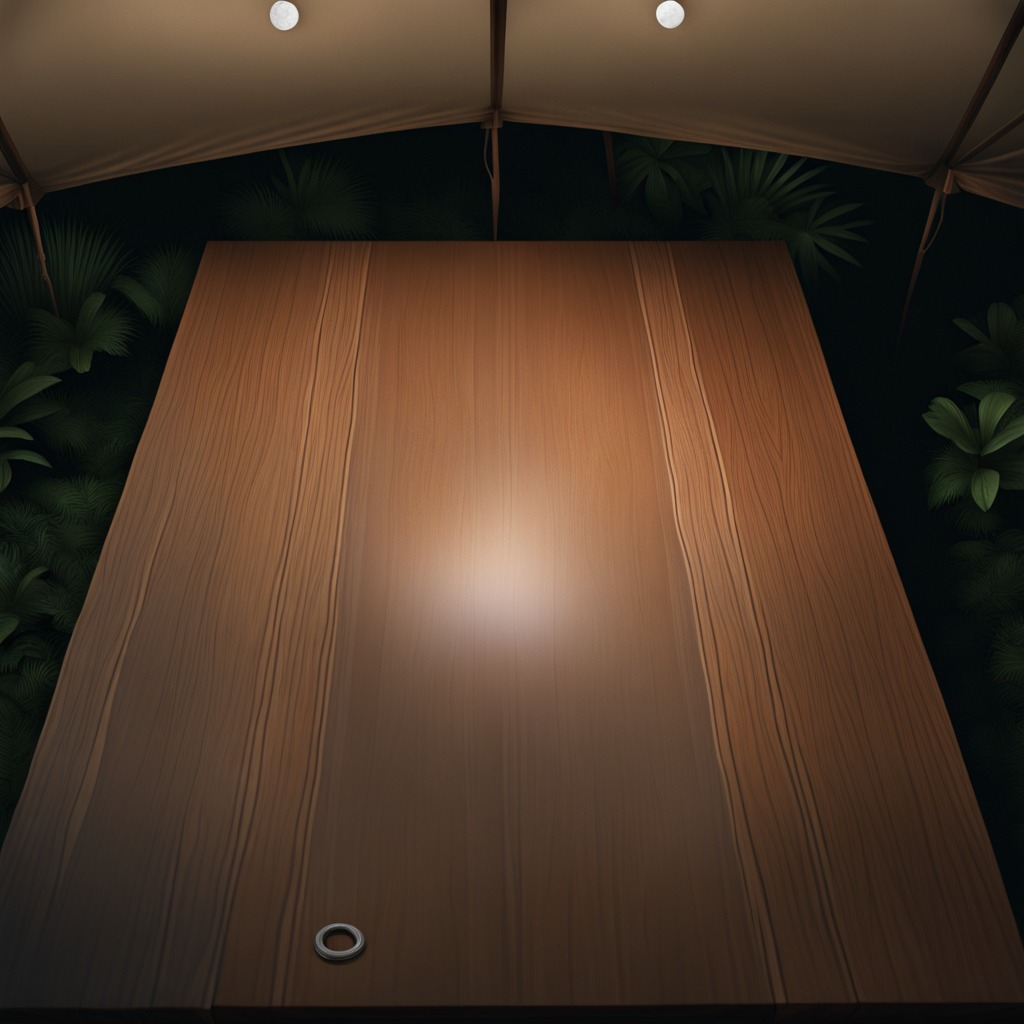
A flat metal washer lying on a wooden table inside a jungle field workshop tent at night soft shadows worn but